Question: How many ricochets will a ball launched from (1.0, 1.0) at 45° need to hit the target at (9.0, 11.0)? The ball reflects perfectly off the arena walls and mirror-obstacles.
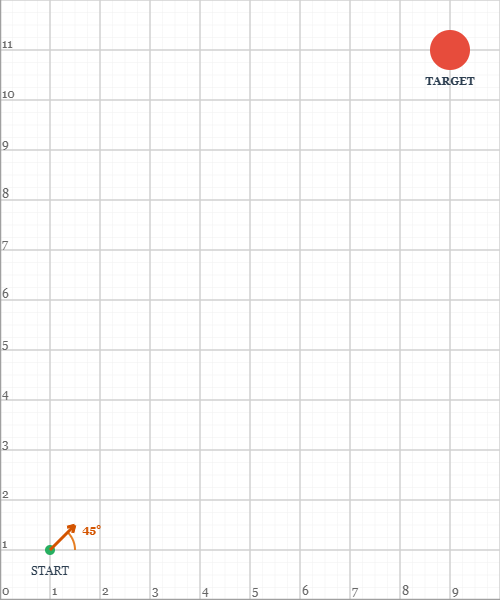
Answer: 1